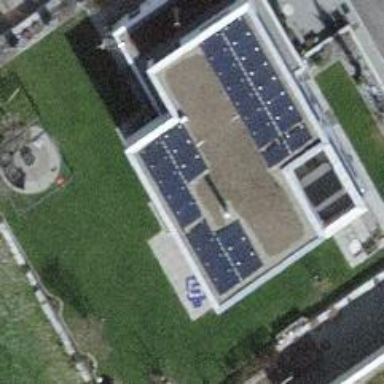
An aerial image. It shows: Solar power generator.